Question: What do these eclipse icons mean and how to resolve them, if there is an issue?
I think is some how contributing to the errors Im getting during compile/build using "mvn test" command (from where pom.xml file is.
Btw, I'm relatively new to Java/Maven and this is my full scale project (selenium automation)

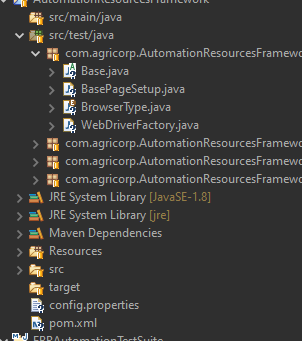
Answer: ? on the file means there are changes in those files when compared with the version on the repository. What is the exact error you see during build?